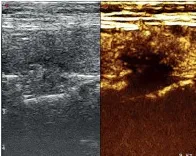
Radiofrequency ablation of the parathyroid glands. Right superior. Parathyroid glands after radiofrequency ablation.
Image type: radiology (ultrasound)